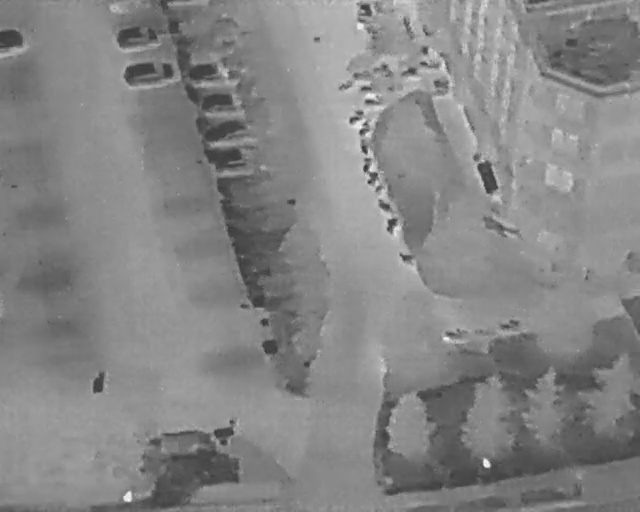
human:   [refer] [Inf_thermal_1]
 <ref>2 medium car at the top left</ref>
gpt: <box>[[21, 9, 25, 19, 171], [19, 2, 23, 11, 171]]</box>

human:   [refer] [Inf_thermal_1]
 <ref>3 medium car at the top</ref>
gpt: <box>[[31, 9, 34, 18, 2], [33, 15, 36, 24, 2], [34, 20, 37, 29, 167]]</box>

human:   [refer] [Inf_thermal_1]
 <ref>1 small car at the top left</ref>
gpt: <box>[[0, 5, 3, 10, 2]]</box>